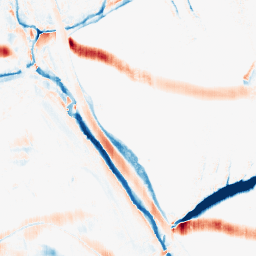
Category: morphological
Decomposition family: morphological_rect
Decomposition parameters: operation: average
width: 5
height: 20
Upsampling method: quintic
Upsampling parameters: scale: 2
Upsampling scale: 2